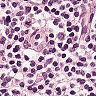
Metastatic tissue present: no